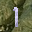
Label: 1